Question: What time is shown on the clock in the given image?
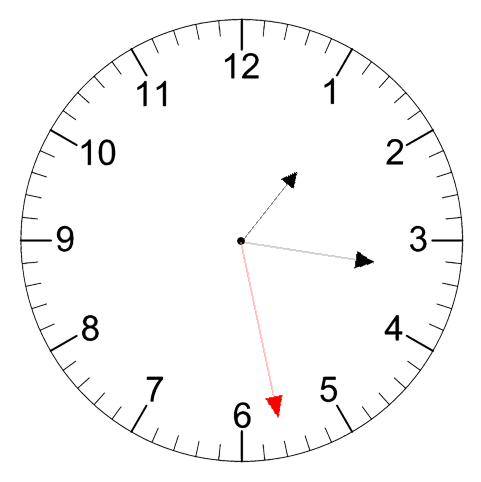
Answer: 01:16:28